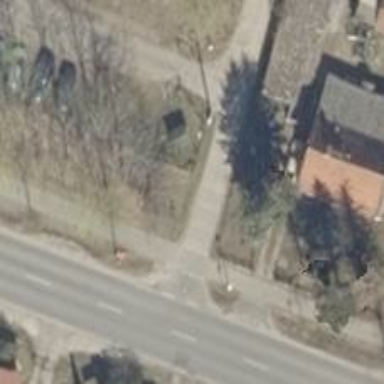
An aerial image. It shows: Road with "give way" sign.